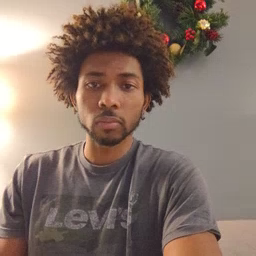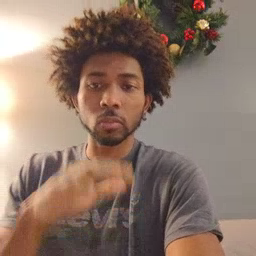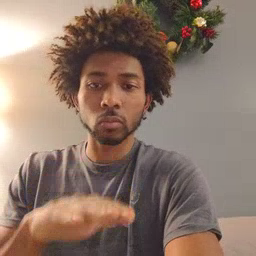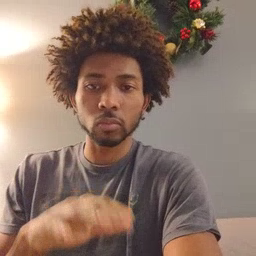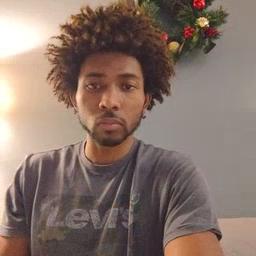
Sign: on